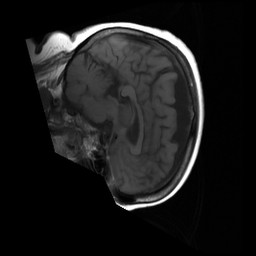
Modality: T1w
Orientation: sagittal
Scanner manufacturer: ge
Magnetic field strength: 1.5 T
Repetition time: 0.45 s
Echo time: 0.0096 s